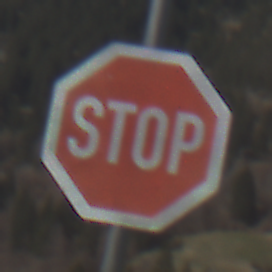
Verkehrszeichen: Stop
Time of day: MorningAfternoon
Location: Outdoor (Nature)
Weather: PartlyCloudy
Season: NotSpecified
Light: Natural